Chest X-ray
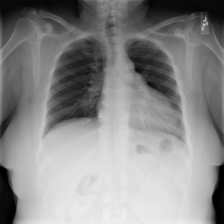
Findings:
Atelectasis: negative
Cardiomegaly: negative
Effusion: negative
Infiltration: negative
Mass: negative
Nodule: negative
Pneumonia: negative
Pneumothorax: negative
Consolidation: negative
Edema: negative
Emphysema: negative
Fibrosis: positive
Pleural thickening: negative
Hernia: negative